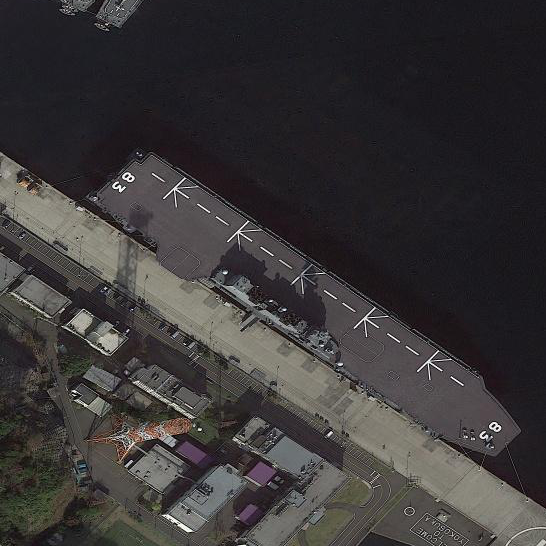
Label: Lzumo-class_helicopter_destroyer